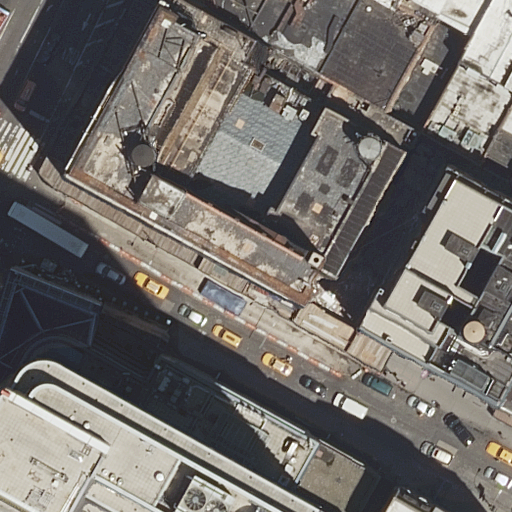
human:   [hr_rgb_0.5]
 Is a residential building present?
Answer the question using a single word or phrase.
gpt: yes

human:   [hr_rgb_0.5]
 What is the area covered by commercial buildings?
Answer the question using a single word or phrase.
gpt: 0m2

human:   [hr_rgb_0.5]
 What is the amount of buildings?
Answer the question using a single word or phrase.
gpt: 6

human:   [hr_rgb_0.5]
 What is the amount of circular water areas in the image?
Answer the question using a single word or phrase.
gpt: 0

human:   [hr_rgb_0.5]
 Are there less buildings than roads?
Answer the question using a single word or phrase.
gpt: no

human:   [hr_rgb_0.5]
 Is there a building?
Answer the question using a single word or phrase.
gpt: yes

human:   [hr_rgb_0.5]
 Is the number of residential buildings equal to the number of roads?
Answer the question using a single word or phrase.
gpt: no

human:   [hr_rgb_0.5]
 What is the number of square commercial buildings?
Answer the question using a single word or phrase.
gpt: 0

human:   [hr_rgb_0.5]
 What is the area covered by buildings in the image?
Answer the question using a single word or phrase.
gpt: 6208m2

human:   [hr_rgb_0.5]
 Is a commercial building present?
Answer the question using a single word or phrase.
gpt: no

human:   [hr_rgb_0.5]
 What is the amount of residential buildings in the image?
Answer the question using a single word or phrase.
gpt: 6

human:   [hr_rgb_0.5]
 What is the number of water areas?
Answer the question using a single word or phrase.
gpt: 0

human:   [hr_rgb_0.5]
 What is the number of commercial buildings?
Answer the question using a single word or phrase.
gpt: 0

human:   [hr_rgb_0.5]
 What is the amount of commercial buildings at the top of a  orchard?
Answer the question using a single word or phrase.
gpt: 0

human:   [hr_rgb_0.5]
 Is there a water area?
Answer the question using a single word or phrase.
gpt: no

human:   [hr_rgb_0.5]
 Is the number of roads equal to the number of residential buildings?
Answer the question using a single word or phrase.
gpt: no

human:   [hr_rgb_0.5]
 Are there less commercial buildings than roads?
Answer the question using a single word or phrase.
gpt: yes

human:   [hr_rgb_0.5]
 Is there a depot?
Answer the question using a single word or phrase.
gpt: no

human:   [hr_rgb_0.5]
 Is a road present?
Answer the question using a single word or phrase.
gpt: yes

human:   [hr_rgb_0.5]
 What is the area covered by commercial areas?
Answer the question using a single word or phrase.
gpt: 0m2

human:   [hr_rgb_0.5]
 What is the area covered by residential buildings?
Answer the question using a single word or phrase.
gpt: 6208m2

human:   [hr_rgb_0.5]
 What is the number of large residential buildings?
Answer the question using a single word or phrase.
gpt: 4

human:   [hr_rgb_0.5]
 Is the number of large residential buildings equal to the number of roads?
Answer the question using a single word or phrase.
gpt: no

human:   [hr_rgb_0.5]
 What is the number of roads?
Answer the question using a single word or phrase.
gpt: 2

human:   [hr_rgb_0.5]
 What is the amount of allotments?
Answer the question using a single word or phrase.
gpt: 0

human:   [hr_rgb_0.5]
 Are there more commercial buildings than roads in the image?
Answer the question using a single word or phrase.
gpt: no

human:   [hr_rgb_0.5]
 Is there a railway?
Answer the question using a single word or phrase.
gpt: no

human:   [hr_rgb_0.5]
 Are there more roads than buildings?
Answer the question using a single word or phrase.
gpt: no

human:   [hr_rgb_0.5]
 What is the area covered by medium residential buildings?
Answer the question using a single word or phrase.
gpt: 0m2

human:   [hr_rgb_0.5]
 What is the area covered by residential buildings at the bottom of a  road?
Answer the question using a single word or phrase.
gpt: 3022m2

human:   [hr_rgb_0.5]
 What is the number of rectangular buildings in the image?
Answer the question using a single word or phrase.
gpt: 3

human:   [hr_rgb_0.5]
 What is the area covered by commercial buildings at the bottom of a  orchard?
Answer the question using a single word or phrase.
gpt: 0m2

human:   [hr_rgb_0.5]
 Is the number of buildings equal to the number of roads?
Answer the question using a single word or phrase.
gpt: no

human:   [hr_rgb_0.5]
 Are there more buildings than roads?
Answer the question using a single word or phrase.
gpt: yes

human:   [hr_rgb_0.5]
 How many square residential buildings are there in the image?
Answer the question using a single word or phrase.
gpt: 0

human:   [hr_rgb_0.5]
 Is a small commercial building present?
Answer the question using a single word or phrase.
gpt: no

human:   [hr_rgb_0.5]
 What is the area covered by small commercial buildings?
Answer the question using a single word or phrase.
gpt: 0m2

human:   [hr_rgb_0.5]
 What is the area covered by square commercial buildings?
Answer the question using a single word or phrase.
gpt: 0m2

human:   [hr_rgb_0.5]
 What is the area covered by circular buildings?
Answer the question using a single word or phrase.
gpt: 0m2

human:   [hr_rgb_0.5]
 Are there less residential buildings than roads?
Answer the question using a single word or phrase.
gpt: no

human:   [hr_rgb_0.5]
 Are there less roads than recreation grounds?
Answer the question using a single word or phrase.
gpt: no

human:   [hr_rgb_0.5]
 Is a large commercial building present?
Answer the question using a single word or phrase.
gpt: no

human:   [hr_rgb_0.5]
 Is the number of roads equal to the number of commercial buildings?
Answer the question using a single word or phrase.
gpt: no

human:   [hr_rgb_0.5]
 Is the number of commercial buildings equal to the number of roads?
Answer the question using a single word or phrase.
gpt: no

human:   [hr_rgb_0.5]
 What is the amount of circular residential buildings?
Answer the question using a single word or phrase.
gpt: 0

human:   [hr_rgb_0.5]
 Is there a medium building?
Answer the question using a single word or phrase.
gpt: no

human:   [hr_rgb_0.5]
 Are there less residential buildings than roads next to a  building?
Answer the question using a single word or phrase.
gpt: no

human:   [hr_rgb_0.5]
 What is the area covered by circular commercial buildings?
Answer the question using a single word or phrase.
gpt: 0m2

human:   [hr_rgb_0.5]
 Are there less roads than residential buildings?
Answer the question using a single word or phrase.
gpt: yes

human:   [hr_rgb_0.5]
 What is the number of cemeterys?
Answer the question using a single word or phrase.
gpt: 0

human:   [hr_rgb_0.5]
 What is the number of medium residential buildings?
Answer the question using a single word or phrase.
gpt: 0

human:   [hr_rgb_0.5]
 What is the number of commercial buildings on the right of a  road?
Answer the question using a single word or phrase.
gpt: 0

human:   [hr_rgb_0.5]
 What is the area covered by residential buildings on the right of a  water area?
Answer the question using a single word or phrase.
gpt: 0m2

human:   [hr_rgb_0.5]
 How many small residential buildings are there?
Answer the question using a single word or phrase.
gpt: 2

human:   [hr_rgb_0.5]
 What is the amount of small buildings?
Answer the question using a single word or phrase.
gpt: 2

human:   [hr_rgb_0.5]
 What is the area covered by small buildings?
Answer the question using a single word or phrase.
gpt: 25m2

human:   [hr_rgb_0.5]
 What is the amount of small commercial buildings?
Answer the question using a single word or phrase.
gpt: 0

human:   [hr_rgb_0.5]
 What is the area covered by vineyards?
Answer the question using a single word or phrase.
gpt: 0m2

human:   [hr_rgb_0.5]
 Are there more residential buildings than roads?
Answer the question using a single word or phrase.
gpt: yes

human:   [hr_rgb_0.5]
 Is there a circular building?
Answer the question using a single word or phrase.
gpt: no

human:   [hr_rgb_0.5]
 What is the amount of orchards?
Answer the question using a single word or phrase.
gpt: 0

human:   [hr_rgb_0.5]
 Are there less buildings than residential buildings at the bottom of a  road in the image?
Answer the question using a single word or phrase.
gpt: no

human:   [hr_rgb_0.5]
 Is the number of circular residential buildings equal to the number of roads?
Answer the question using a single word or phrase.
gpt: no

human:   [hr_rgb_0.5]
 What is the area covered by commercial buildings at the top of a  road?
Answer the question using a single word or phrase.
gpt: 0m2